Question: I have several objects I'm drawing via triangle fans, but once I set my glVertexPointer, and call glDrawArrays, there's always a single point at the origin being drawn that I have not specified, explicitly at least. Below is how I am drawing the scene. The DrawScene function is set to a timer that gets called every 30 ms.
'''
// initialize openGL scene
InitializeGL(){
glViewport(0, 0, 800, 600);
glEnable(GL_MULTISAMPLE);
glClearDepth(1.0f);
glHint(GL_PERSPECTIVE_CORRECTION_HINT, GL_FASTEST);
glShadeModel(GL_FLAT);
glEnable(GL_DEPTH_TEST);
glEnable(GL_CULL_FACE);
glClearColor(0.0f,0.0f,0.0f,0.0f);
glClear(GL_COLOR_BUFFER_BIT | GL_DEPTH_BUFFER_BIT);
setUpView() // optional makes a call to glRotate() and glTranslate() in MODELVIEW matrix mode
drawAxis() //optional method to draw x,y,z axis
startDrawSceneTimer() // method that just starts the DrawScene timer to 30ms
}
DrawScene()
{
glClear(GL_COLOR_BUFFER_BIT | GL_DEPTH_BUFFER_BIT);
glPolygonMode(GL_FRONT_AND_BACK, GL_FILL);
glEnable(GL_VERTEX_ARRAY);
//poly2 is a 7 point sided polygon, array is pointX, pointY, pointZ of each vertex
GLfloat poly2 [21] ={ -761.805 , 0.0 , 165.184 , -750.39 , 0.0 , 160.456 ,
-745.47 , 0.0 , 160.456 , -745.47 , 0.0 , 170.298 , -749.425 , 0.0 , 177.359 ,
-755.31 , 0.0 , 180.141 , -765.155 , 0.0 , 177.421};
glVertexPointer(3,GL_FLOAT,0,poly2);
glDrawArrays(GL_TRIANGLE_FAN,0,21);
glDisable(GL_VERTEX_ARRAY);
}
'''
There is only suppose to be a single polygon in the bottom left quadrant of the image, similar to a hexagon. The long connection to the origin is the anomaly. My array of verticies "poly2" does not include a vertex(0,0,0) .
Here is an image of what I'm getting:

When I switch the GL_TRIANGLE_FAN to GL_POINTS, the point at the origin in also drawn. I cannot find anything elsewhere in my code creating the point. I have also tried removing the code for drawing the x,y and z axis but it did not change the problem.
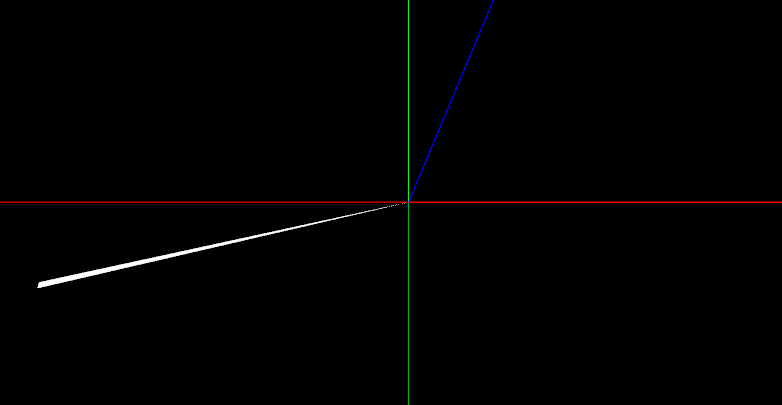
Answer: You are passing the wrong argument to glDrawArrays. The last parameter should not be the number of floats in the array, rather it should be the vertex count. Since you use x,y,z vertex format you should instead pass 21 / 3 = . As it is now the function call will read past the memory of the array which probably causes the weird behavior you encounter.
See examples such as this: <URL>